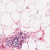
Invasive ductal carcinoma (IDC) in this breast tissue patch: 0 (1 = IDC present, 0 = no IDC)